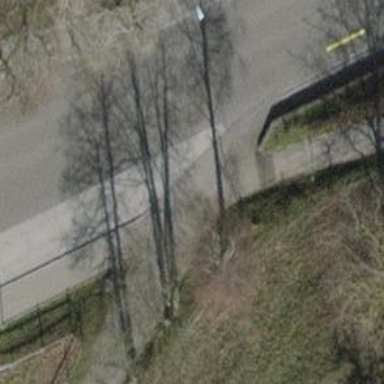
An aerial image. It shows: Sidewalk.